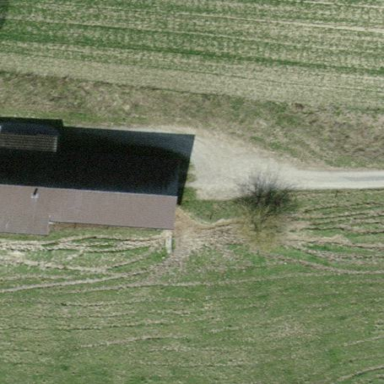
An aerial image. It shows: Gabled roof on farm auxiliary building.